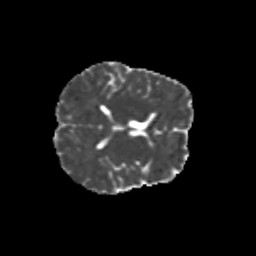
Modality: MD
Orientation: axial
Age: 10
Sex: male
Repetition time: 9.512 s
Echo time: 0.089 s